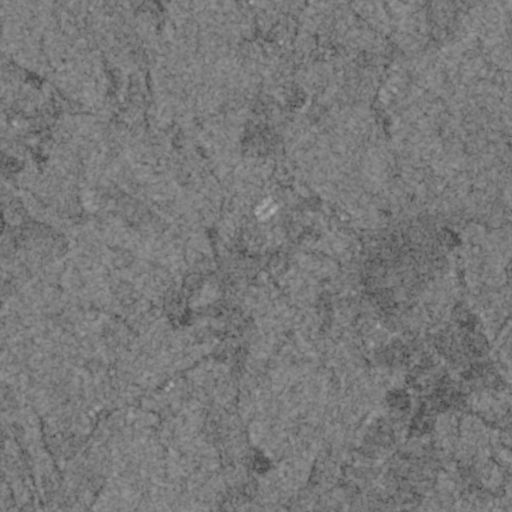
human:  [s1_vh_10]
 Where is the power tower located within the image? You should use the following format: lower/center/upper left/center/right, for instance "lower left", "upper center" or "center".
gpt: The power tower is located in the lower right of the image.
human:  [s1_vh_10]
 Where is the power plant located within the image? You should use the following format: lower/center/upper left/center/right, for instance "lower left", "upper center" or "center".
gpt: There is no power plant in the image.

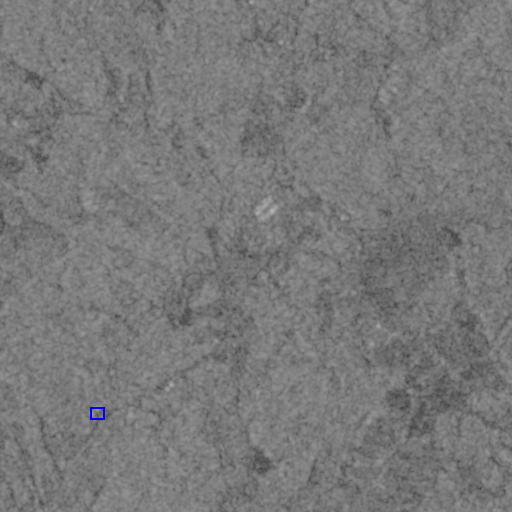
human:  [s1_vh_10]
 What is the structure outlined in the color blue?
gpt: The structure outlined in blue is a building.
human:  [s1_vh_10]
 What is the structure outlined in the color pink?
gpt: There is no pink outline.